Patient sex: M
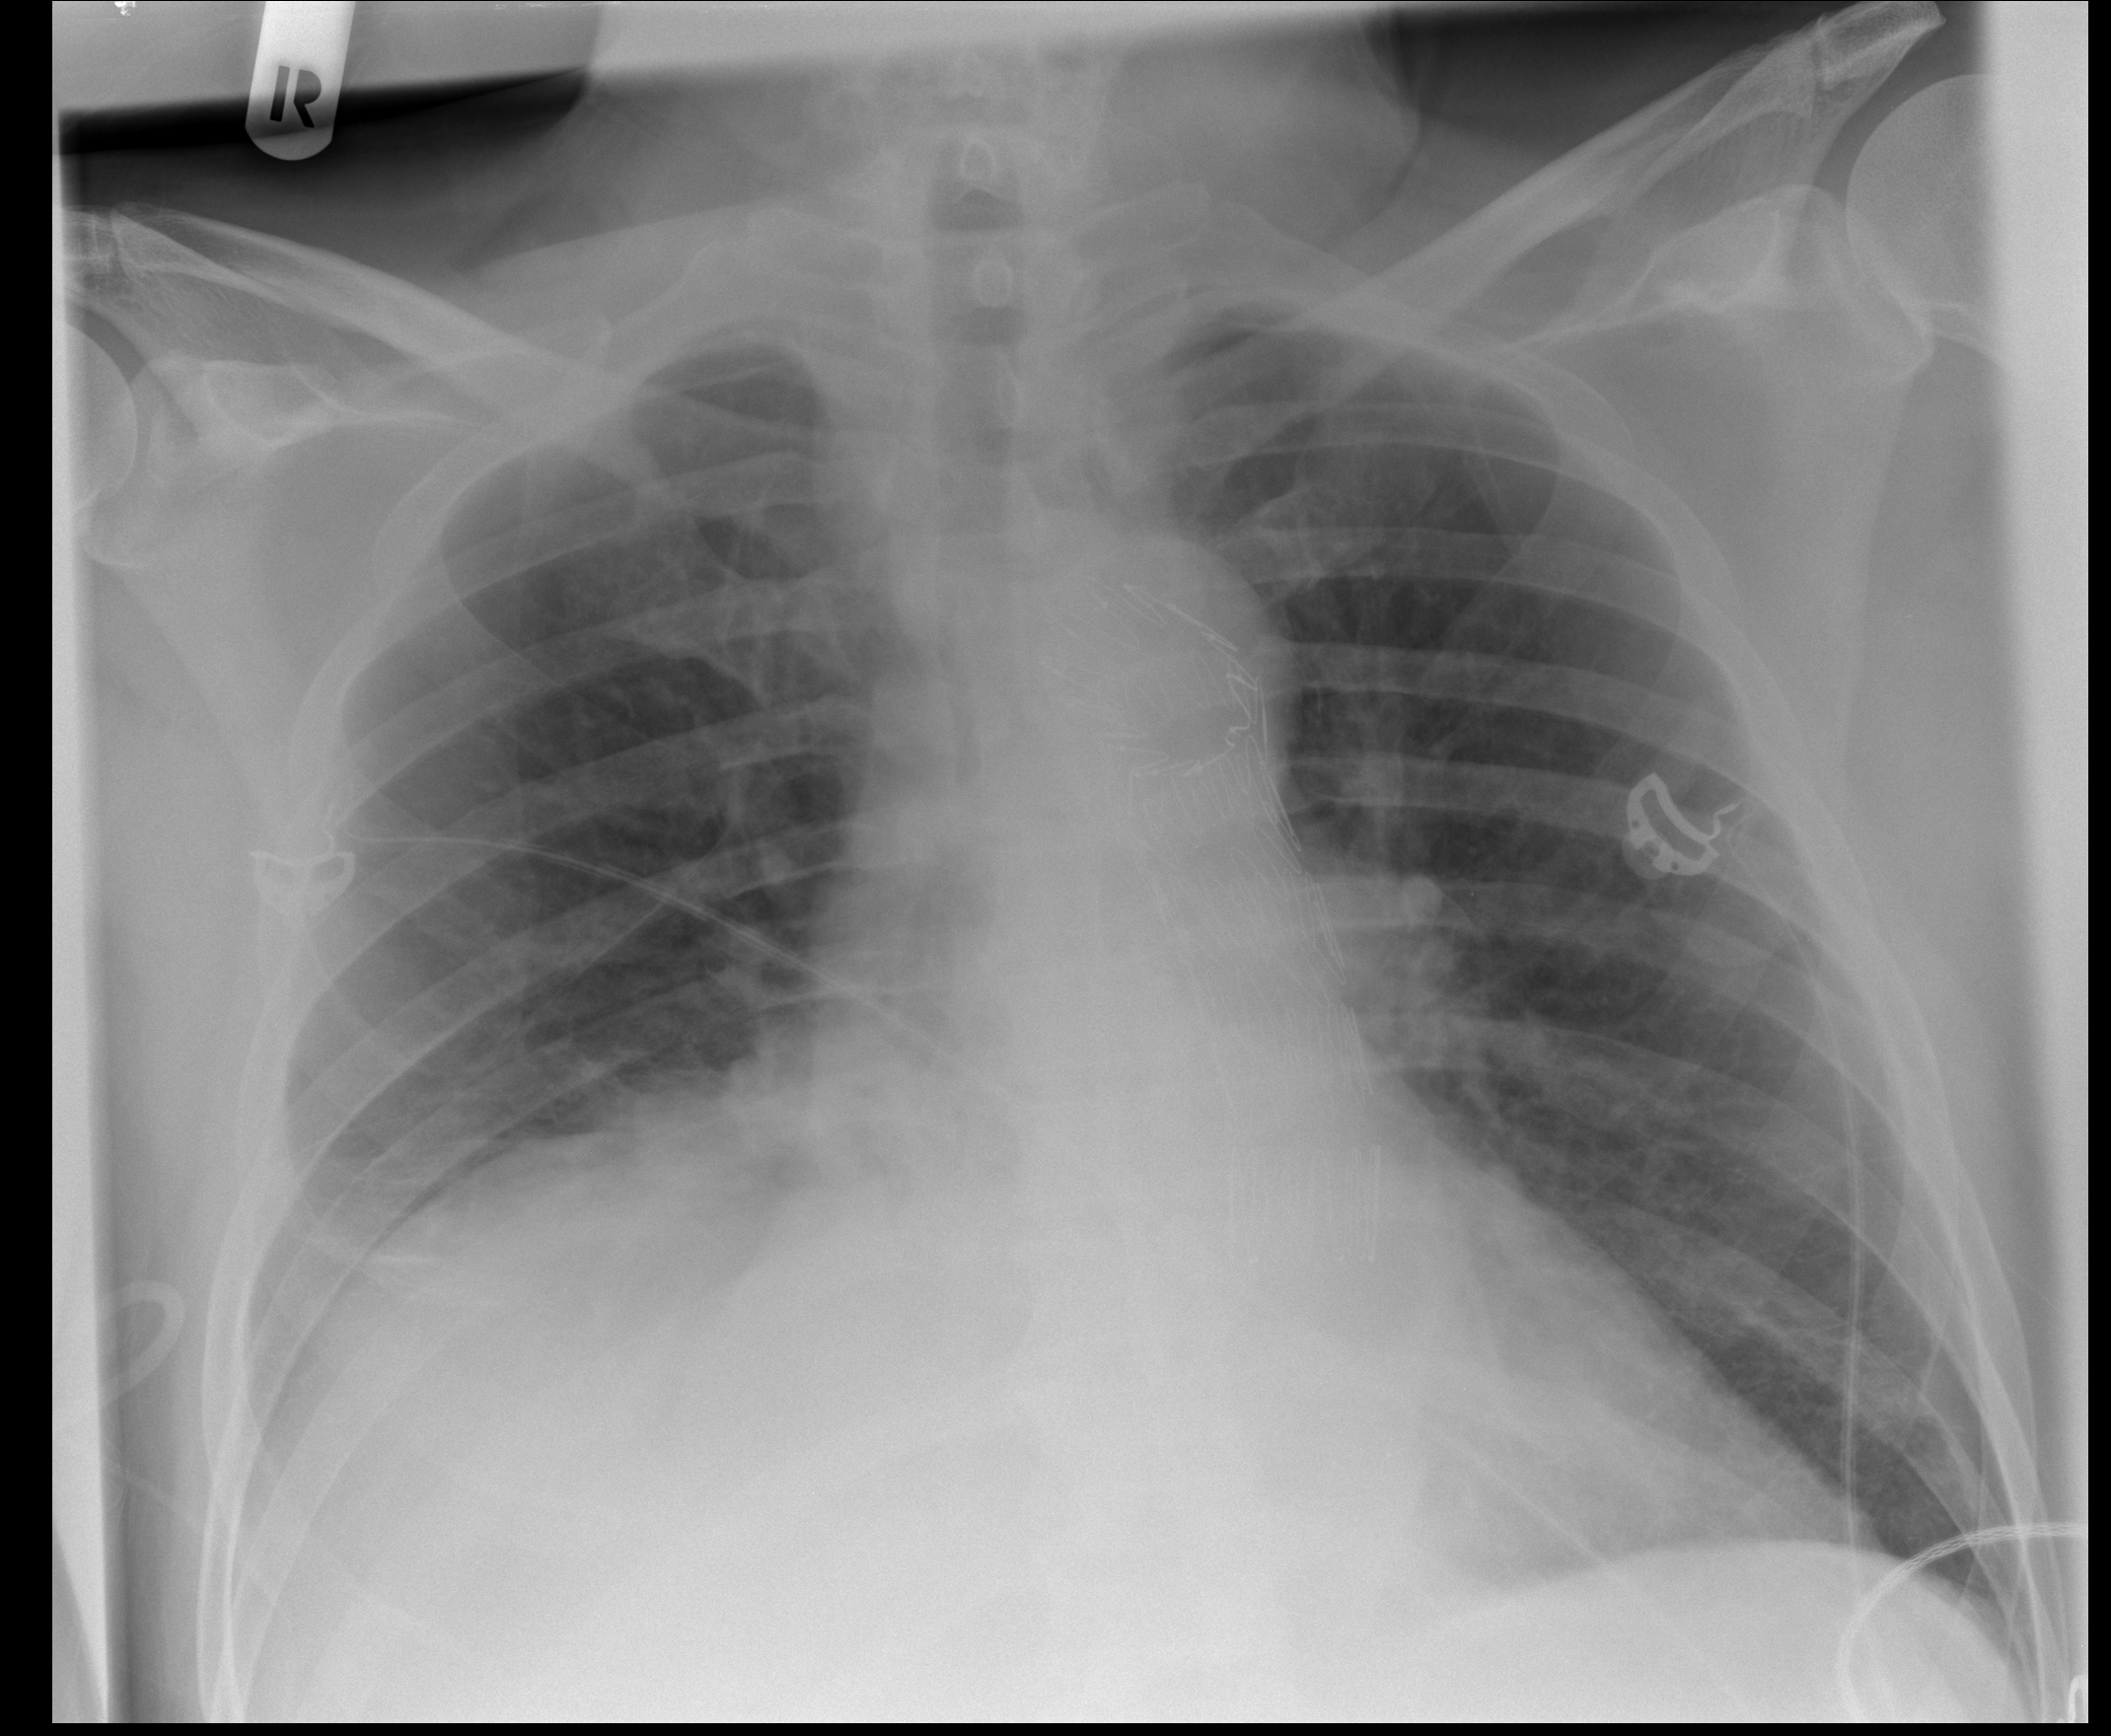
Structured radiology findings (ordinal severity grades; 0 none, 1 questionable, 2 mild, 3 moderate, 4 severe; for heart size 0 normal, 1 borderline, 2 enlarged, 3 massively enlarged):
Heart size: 2
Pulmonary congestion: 1
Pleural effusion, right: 2
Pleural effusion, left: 0
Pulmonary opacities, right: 2
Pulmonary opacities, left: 0
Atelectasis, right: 2
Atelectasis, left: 0